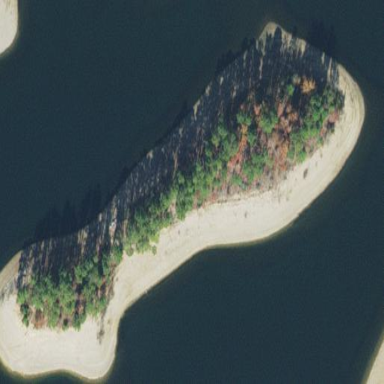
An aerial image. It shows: Islet.